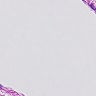
Metastatic tissue present: no